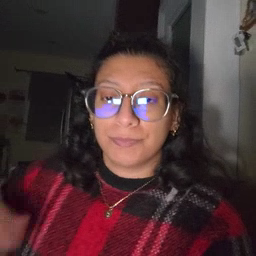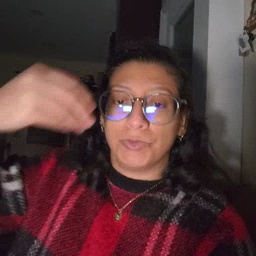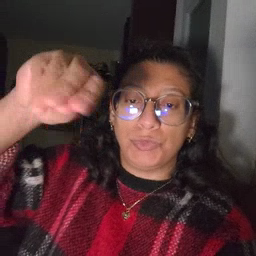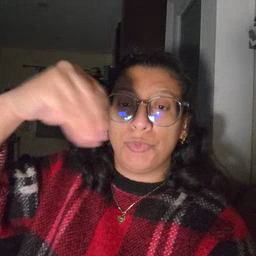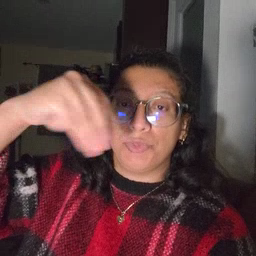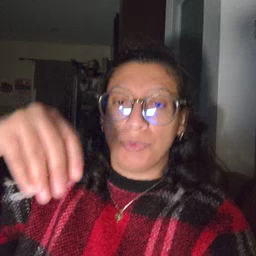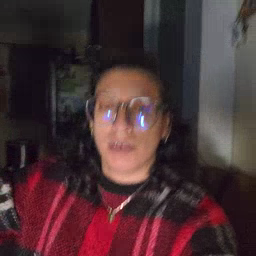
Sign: store